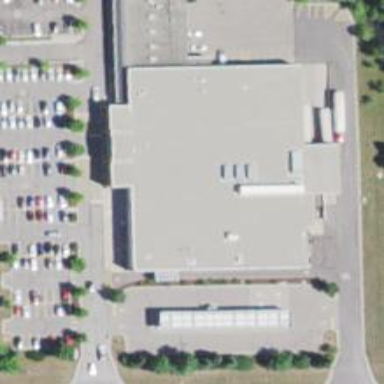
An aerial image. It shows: Supermarket.